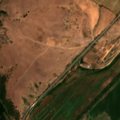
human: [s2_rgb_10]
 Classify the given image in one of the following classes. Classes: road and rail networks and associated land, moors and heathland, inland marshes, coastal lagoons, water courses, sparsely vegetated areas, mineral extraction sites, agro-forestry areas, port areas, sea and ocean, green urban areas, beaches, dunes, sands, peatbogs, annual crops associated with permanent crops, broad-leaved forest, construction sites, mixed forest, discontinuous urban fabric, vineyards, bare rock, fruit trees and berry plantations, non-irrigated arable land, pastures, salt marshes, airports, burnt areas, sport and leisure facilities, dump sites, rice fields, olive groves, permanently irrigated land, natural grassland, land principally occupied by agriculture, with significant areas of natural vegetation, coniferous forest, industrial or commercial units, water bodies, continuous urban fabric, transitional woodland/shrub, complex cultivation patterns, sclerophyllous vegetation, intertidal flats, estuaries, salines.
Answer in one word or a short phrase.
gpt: permanently irrigated land, vineyards, natural grassland, transitional woodland/shrub, inland marshes